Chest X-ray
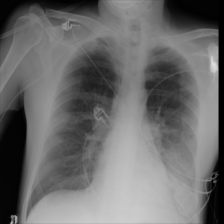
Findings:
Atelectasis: negative
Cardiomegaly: negative
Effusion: negative
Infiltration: positive
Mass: negative
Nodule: negative
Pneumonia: negative
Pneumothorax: negative
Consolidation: positive
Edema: negative
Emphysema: negative
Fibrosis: negative
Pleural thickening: negative
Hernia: negative